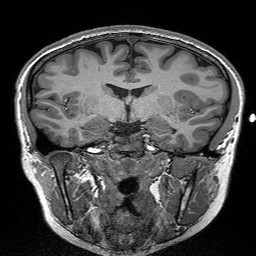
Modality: T1w
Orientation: sagittal
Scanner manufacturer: siemens
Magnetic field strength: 3 T
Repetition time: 2.3 s